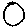
Label: circle